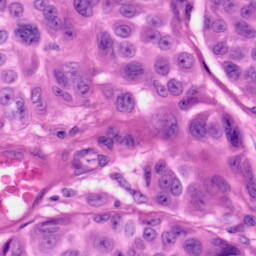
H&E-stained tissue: Skin